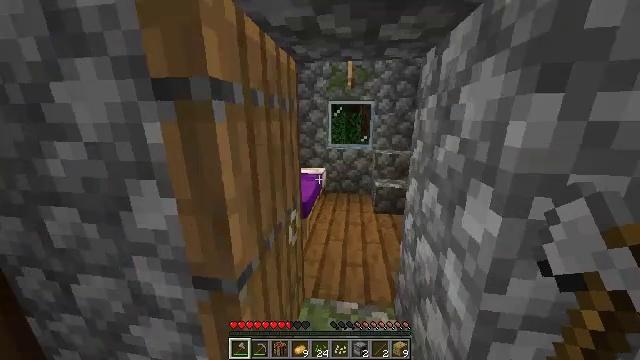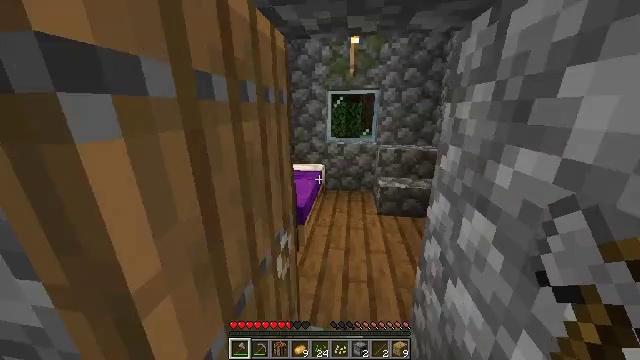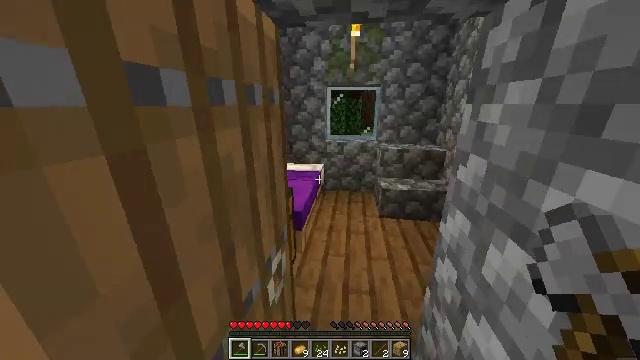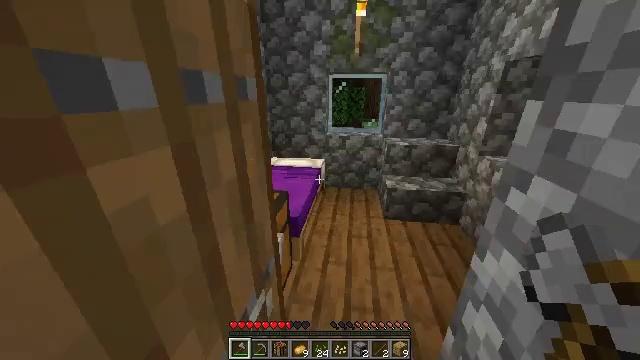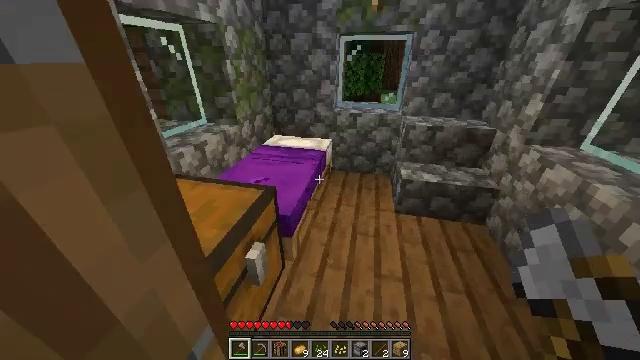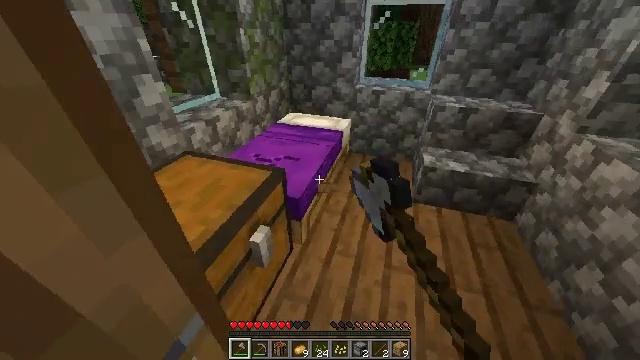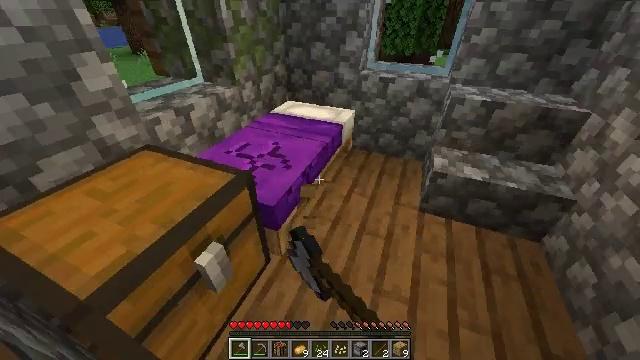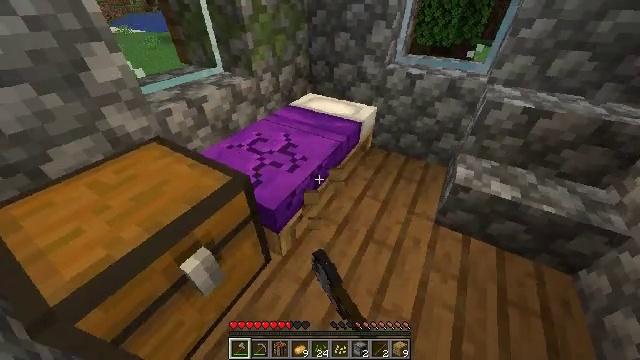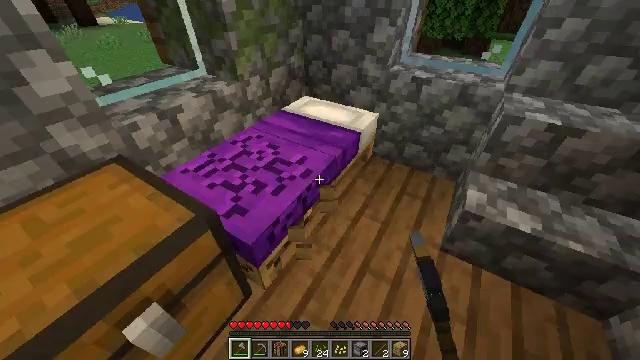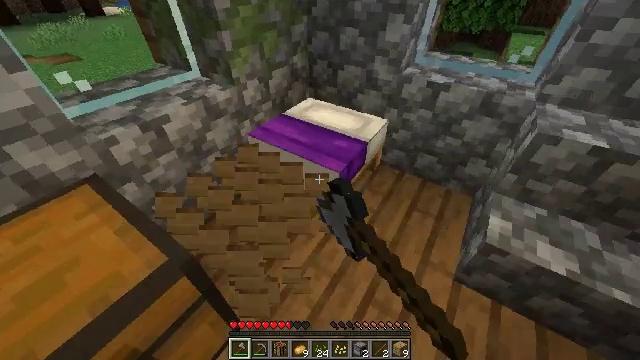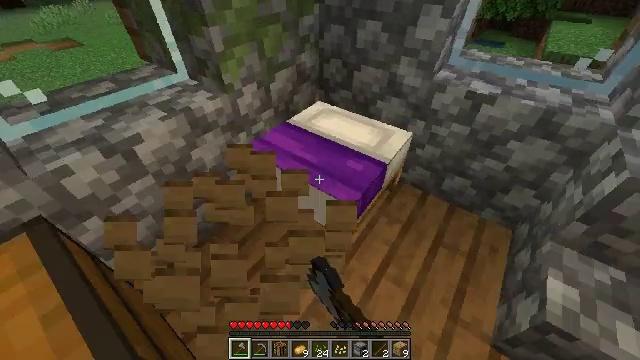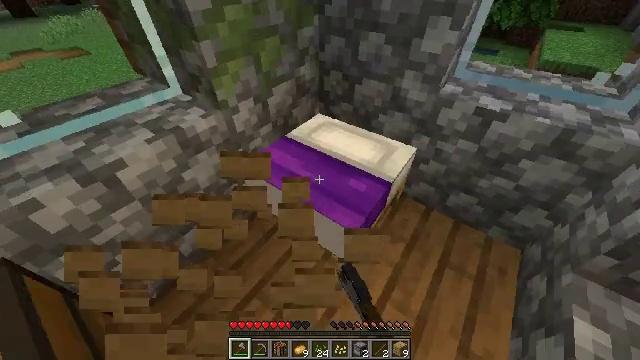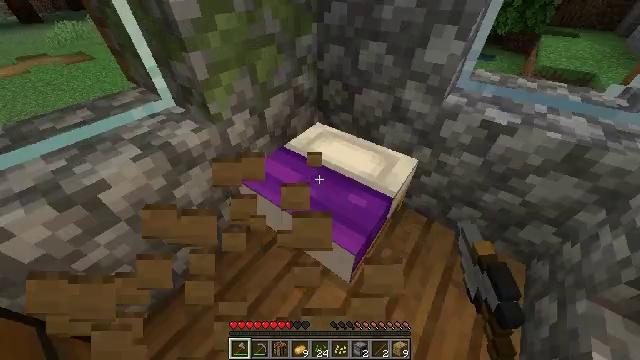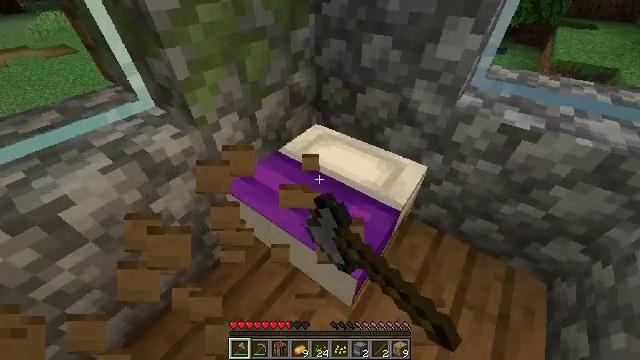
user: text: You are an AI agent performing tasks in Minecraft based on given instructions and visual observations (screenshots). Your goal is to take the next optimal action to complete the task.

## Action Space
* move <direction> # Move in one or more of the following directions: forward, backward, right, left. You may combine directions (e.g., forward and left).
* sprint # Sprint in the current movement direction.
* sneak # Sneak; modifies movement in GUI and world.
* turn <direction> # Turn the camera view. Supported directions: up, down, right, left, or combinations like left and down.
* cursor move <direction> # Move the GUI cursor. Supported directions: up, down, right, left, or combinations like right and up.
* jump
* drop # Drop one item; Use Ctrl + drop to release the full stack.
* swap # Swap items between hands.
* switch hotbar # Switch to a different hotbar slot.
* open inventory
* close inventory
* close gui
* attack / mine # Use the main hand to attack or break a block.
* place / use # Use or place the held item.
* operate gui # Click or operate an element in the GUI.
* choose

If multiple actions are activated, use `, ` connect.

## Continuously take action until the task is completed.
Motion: motion action
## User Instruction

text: Take down the purple bed.
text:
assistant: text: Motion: move forward, sprint, turn down
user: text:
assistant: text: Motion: move forward, sprint
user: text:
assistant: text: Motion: move forward, sprint, turn down
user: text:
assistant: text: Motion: move forward and move right, sprint, turn left and down, attack / mine
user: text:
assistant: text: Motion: move forward and move right, sprint, turn left and down, attack / mine
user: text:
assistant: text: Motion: move forward and move right, sprint, turn left and down, attack / mine
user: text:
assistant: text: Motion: move forward and move right, sprint, turn left and down, attack / mine
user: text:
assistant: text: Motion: move forward, sprint, turn left, attack / mine
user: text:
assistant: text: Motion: move forward, sprint, turn left and down, attack / mine
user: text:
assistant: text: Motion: move forward, sprint, turn left and down, attack / mine
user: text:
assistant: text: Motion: move forward, attack / mine
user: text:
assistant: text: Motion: attack / mine
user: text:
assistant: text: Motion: attack / mine
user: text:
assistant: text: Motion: attack / mine